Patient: sex M, age 48
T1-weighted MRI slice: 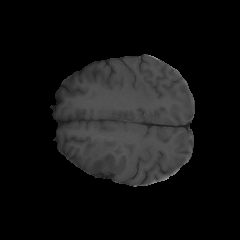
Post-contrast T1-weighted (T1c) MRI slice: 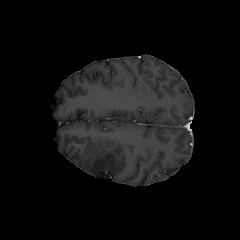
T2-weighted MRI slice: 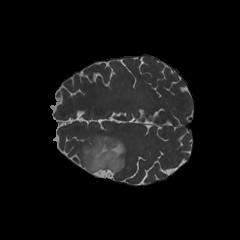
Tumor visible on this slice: yes
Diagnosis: Astrocytoma, IDH-mutant
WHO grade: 3